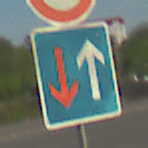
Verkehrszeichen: VorrangVorGegenverkehr
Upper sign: Geschwindigkeit30
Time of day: MorningAfternoon
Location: Outdoor (Suburban)
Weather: PartlyCloudy
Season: NotSpecified
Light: Natural